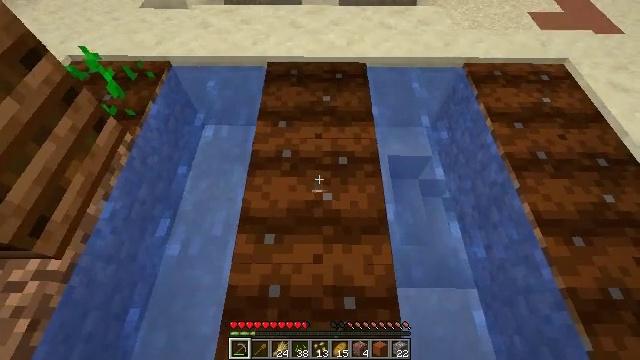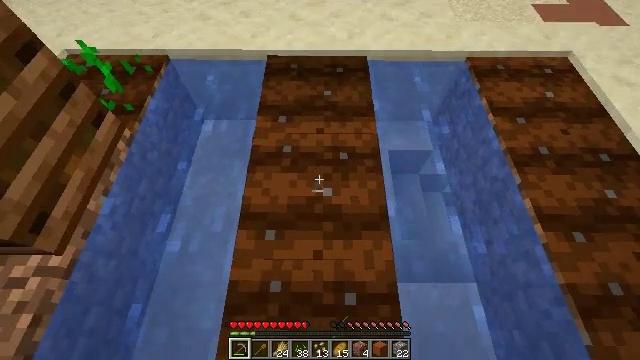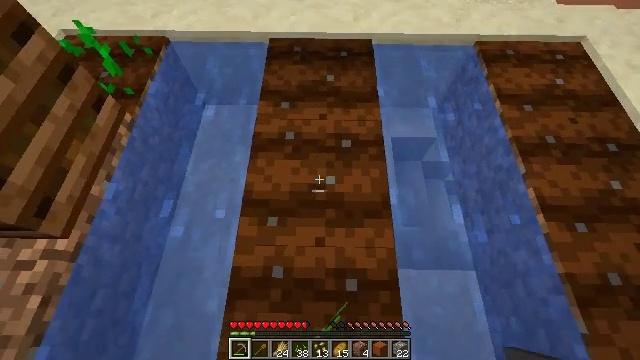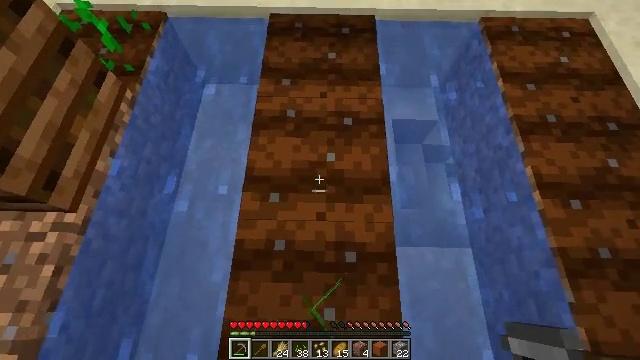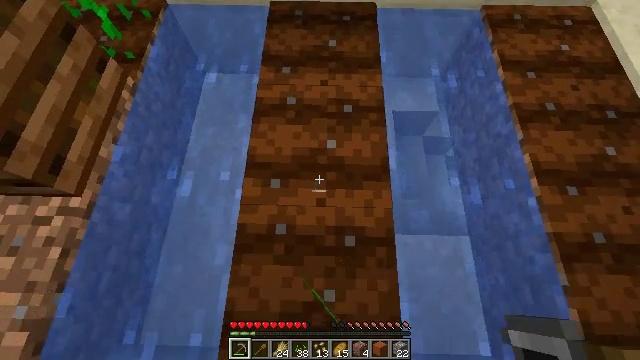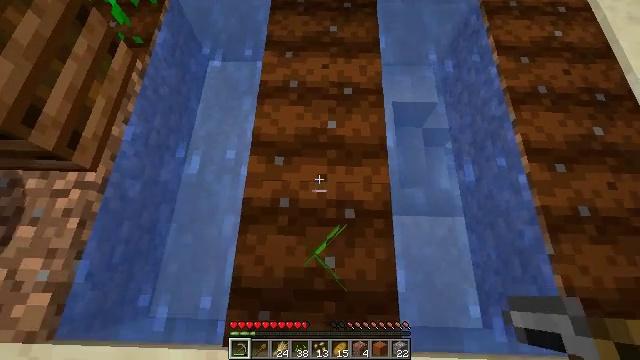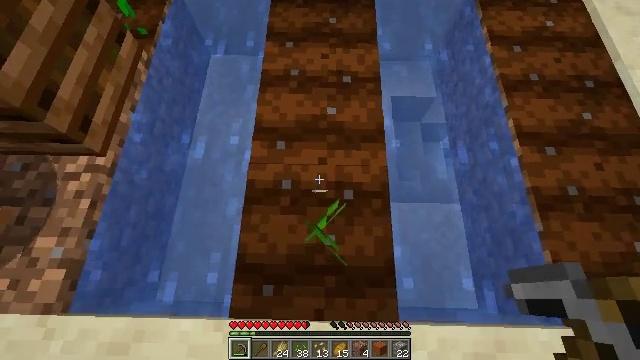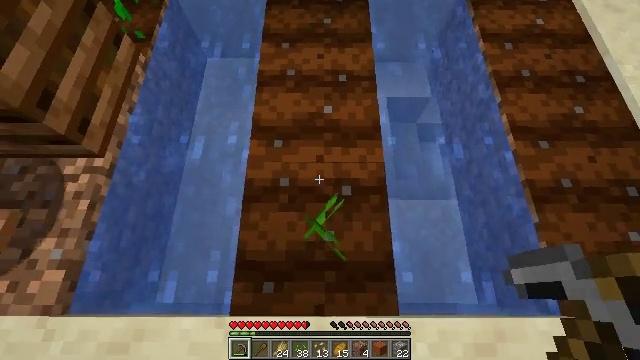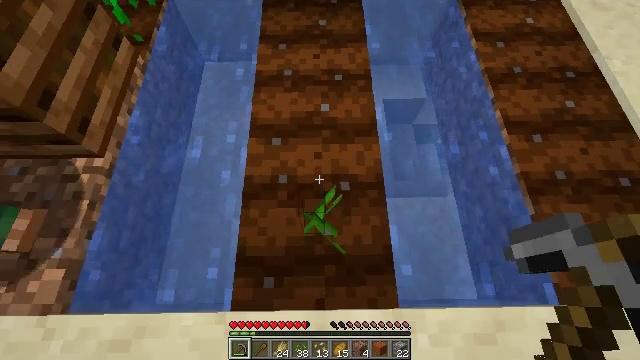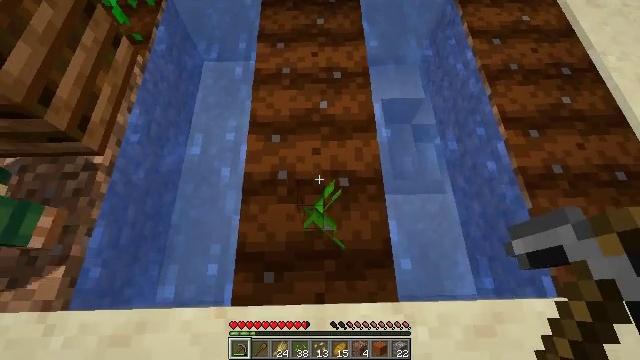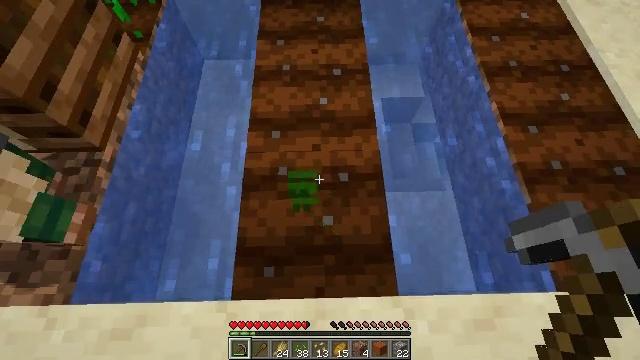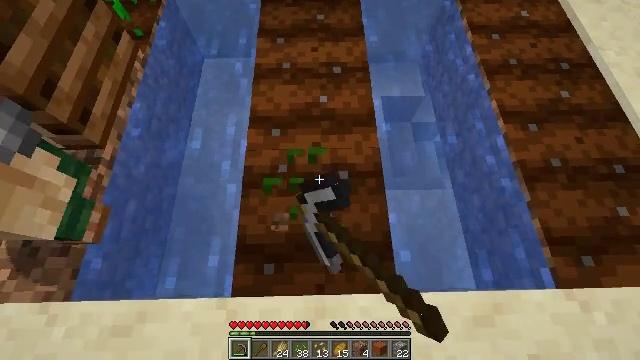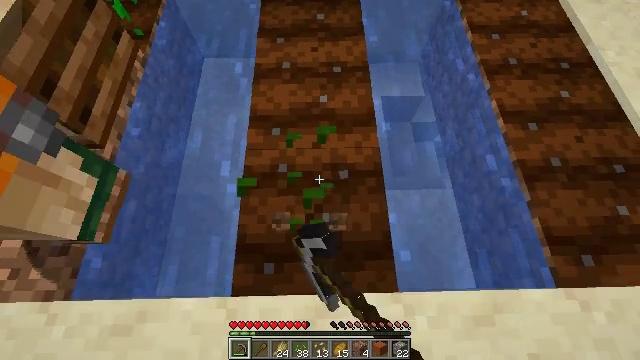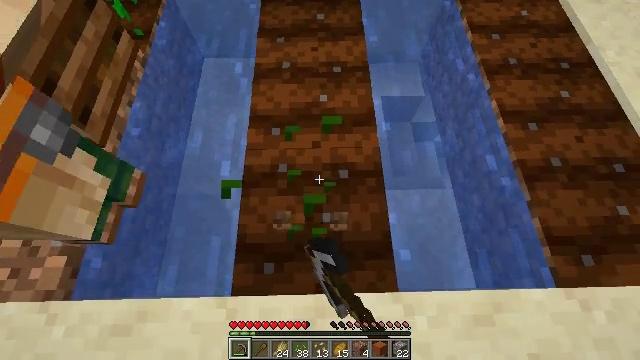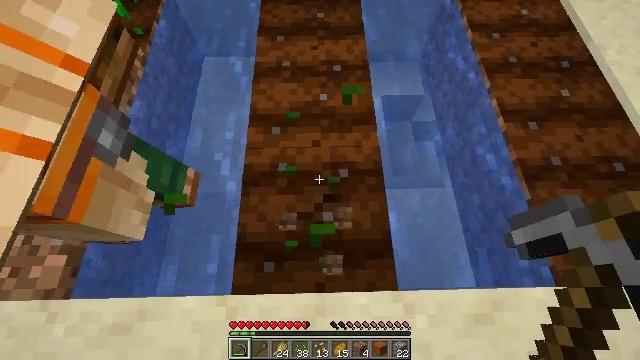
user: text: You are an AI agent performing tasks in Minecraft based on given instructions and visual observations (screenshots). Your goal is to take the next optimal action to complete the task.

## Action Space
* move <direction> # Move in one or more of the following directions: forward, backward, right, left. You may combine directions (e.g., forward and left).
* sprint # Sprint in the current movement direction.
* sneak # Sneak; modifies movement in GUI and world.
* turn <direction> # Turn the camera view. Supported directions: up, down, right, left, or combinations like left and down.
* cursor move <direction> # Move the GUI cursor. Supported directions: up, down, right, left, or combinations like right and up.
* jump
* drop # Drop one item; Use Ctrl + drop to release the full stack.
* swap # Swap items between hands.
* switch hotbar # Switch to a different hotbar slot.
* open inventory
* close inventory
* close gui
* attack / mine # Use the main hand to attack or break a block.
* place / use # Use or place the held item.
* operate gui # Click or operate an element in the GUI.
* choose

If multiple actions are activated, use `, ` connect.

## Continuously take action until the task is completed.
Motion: motion action
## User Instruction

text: Break the melon stem to clear space.
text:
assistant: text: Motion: turn down
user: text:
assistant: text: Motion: turn down
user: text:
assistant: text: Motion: move back, turn down
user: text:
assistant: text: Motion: move back, turn down
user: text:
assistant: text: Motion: move back
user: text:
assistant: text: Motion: no_op
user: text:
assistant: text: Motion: turn right
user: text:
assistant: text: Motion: turn right and up
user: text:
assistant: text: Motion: no_op
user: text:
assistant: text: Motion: attack / mine
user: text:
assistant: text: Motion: attack / mine
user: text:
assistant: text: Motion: attack / mine
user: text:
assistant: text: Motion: attack / mine
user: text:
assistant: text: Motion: attack / mine
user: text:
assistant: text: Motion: attack / mine